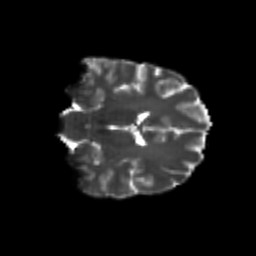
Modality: T2w
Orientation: coronal
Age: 22
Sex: female
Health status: healthy
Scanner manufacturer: philips
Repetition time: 7.39 s
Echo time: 0.08599 s